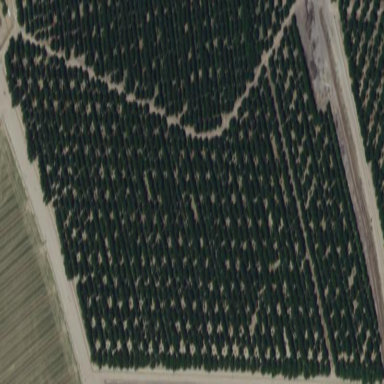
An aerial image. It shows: Orchard.